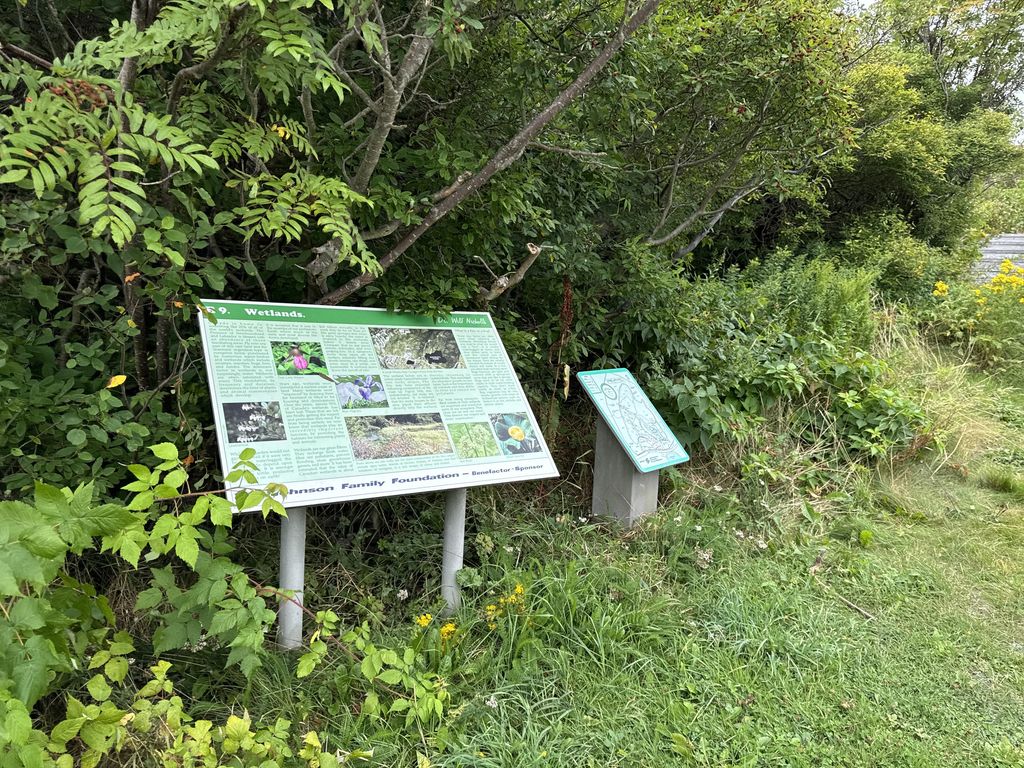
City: st_johns